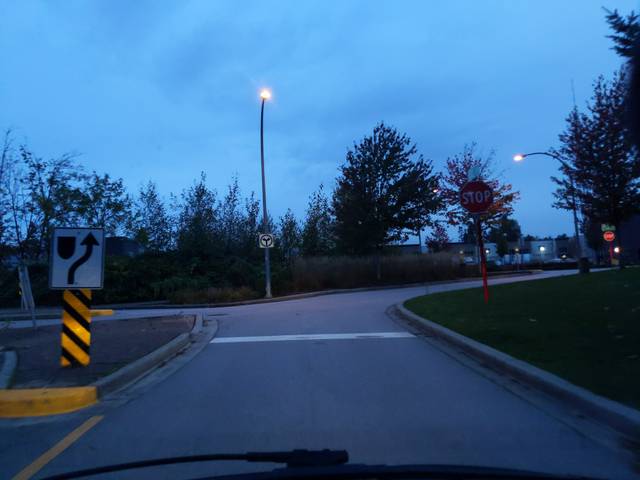
Region: Canada
Coordinates: 49.182, -122.66